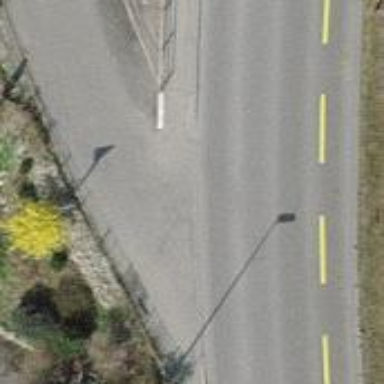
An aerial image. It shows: Unmarked road crossing.